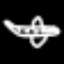
Label: airplane